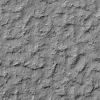
Atmospheric dust classification: not_dusty